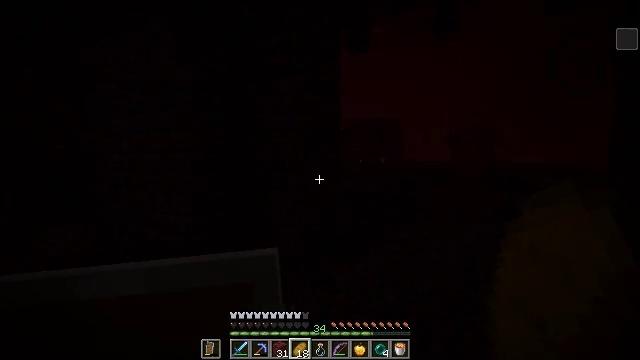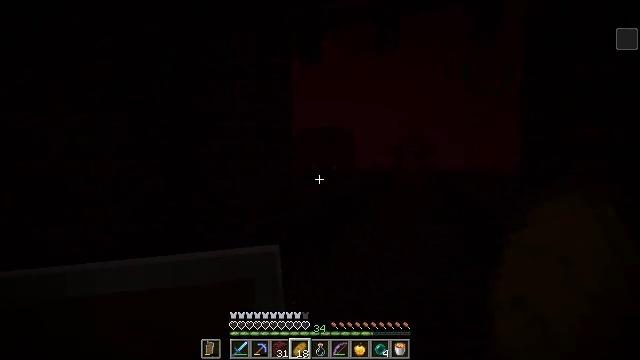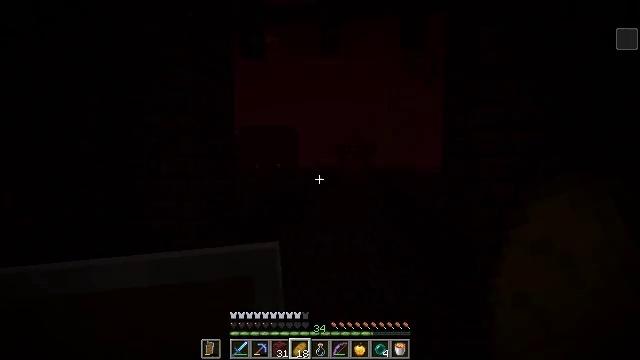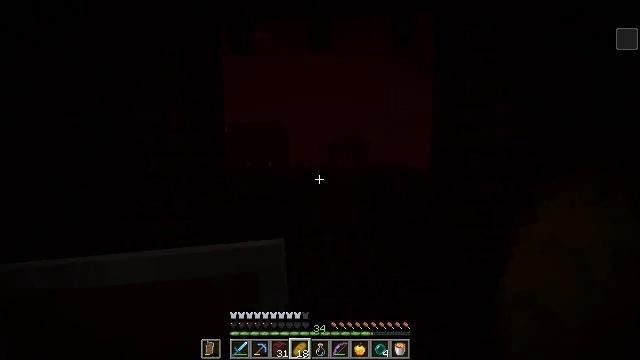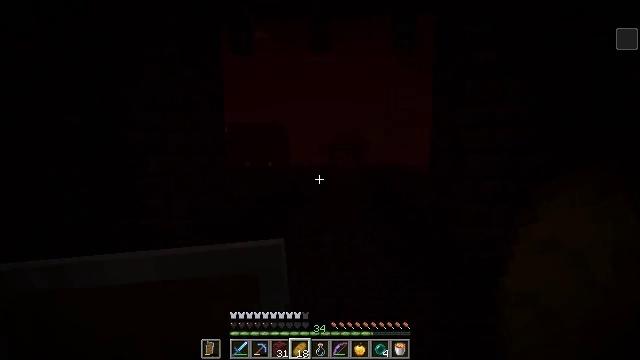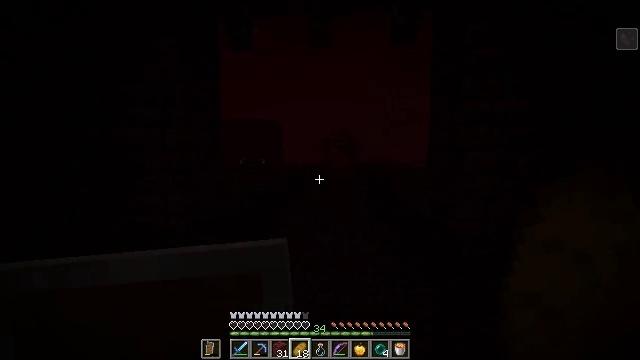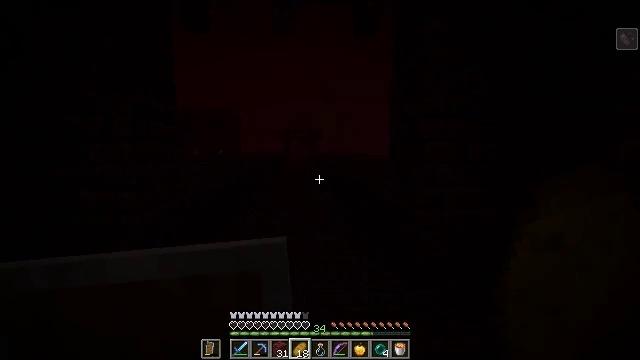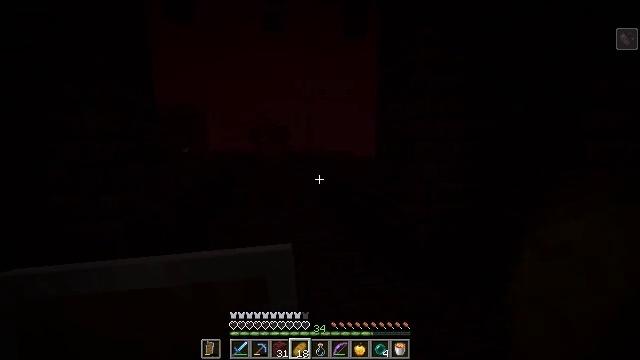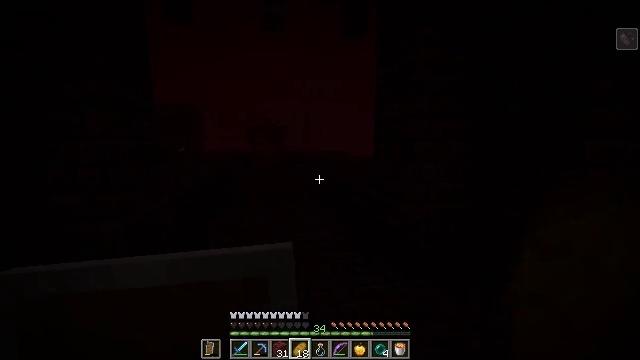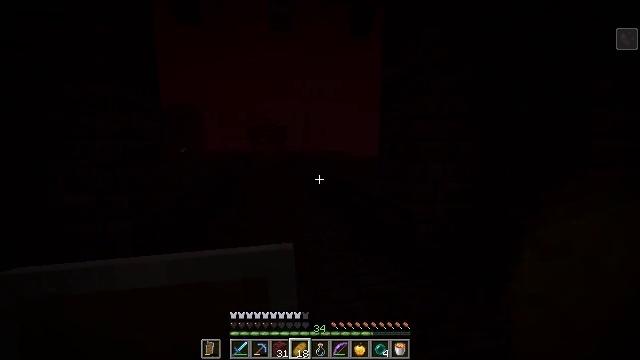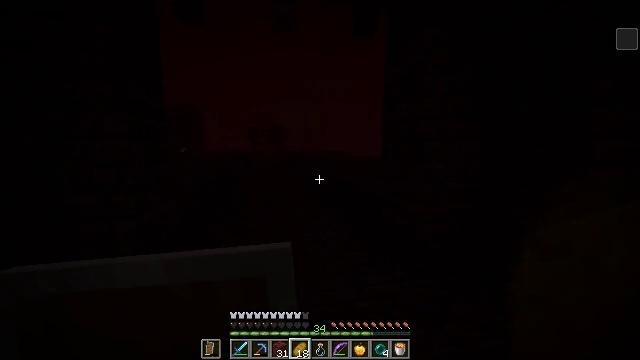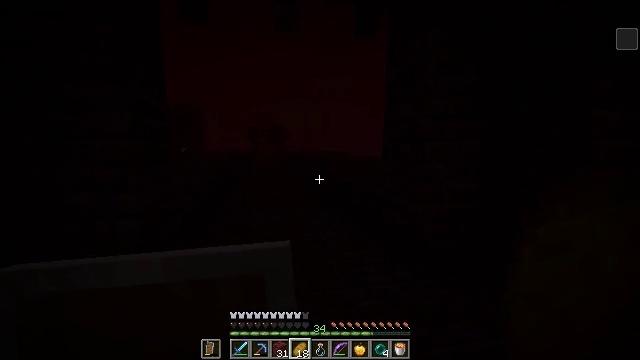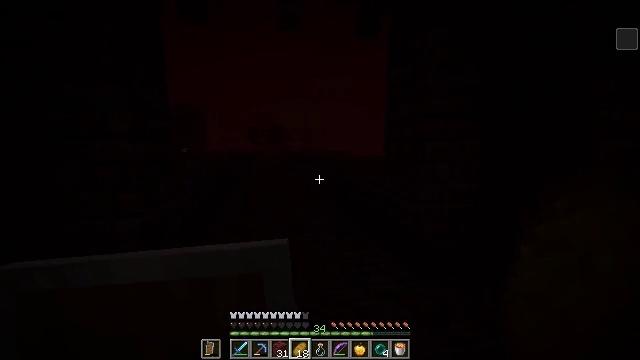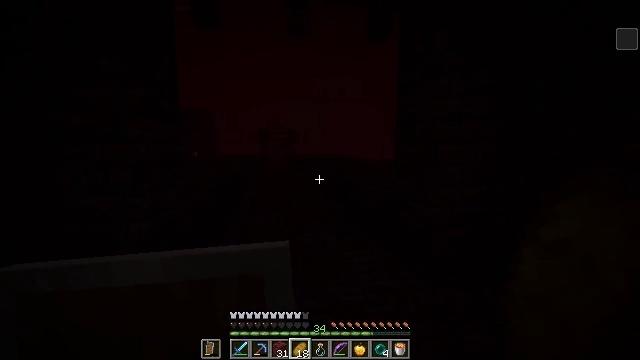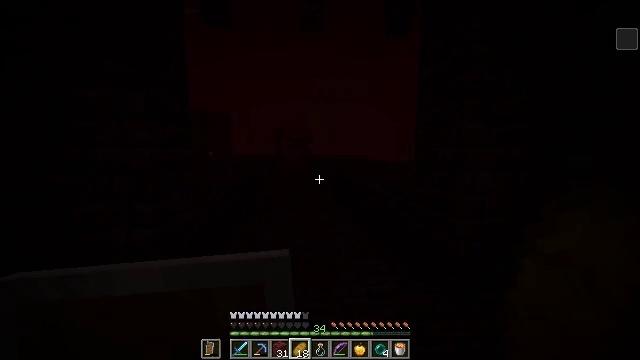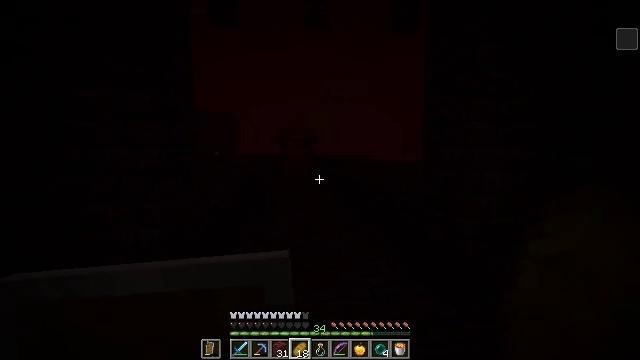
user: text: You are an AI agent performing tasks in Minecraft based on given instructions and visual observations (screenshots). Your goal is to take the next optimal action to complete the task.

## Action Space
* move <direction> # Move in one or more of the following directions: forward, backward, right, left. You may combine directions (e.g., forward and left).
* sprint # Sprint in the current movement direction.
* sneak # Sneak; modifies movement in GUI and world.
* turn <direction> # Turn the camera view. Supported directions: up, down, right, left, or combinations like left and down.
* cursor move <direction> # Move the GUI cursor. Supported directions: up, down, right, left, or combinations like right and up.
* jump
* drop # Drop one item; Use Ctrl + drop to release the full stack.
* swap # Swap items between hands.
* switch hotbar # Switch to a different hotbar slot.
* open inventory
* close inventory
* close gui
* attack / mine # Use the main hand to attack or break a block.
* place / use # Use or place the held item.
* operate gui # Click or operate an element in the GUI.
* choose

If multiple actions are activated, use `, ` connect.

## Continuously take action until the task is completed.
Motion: motion action
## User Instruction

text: Mine the glowstone in the Nether.
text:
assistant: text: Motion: turn right and up
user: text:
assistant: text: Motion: turn right
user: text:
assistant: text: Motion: turn right
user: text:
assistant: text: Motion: no_op
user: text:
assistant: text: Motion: move left, turn right
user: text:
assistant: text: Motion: move left, turn right and down
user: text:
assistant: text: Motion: move left, turn right
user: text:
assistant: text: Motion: no_op
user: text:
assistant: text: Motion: no_op
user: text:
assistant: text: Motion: no_op
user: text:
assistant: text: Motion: no_op
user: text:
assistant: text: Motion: no_op
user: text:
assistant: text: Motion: move forward, turn left
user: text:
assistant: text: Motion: move forward, turn left
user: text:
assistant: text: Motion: move forward, turn left
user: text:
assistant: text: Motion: move forward, use / place
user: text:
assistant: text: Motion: move forward, use / place
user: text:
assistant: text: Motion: move forward, use / place
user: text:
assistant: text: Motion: move forward, use / place
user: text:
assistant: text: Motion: move forward, use / place
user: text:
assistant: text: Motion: move forward, use / place
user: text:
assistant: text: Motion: move forward, use / place
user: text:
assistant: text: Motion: move forward, use / place
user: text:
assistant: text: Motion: move forward, use / place
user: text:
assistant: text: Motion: move forward, turn left, use / place
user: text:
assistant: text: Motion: move forward, use / place
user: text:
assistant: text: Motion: move forward, use / place
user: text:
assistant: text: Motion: move forward
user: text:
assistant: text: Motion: move forward
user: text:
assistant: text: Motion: move forward, use / place